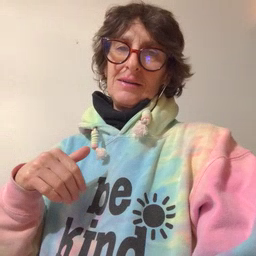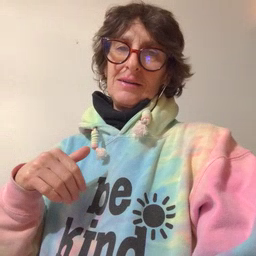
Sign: night